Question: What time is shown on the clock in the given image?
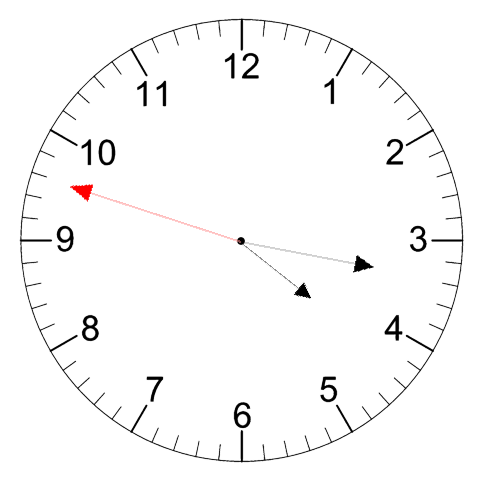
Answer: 04:16:48